Question: So I'm trying to create a pretty form with labels. The aim is for all the labels to be inline with the inputs, while being left aligned. Because I also want to inputs to be left aligned, the space between each label and input is different.

Any help would be appreciated. Thanks as always, much obliged.
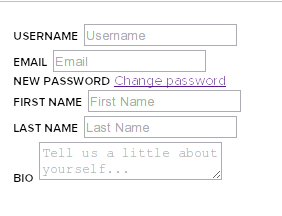
Answer: Set the width of your labels to be the same and all your inputs will be aligned
'''
label {
display: inline-block; //So that we can set the width
width: 40px; //Whatever the widest label will be.
}
'''
This can cause some issues if you add longer labels, you may need to adjust the width so that it doesn't overflow.